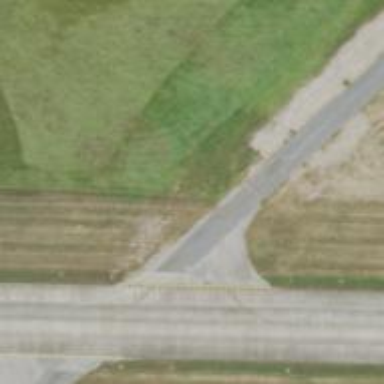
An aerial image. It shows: Image of taxiway at airport.